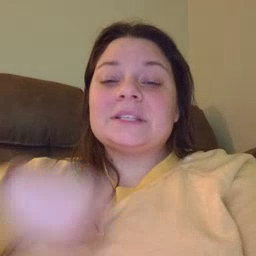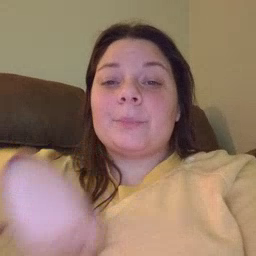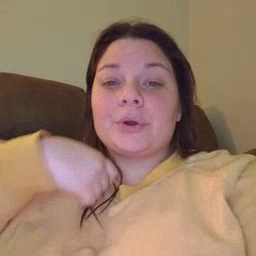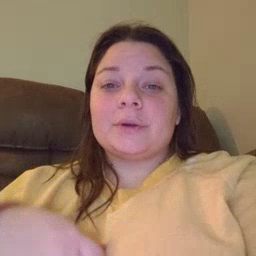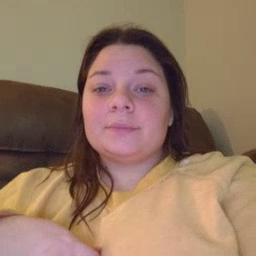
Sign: zipper